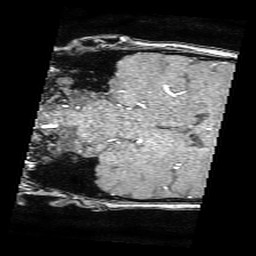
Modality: angio
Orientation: coronal
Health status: ill
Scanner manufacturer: philips
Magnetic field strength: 3 T
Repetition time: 0.023 s
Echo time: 0.003454 s